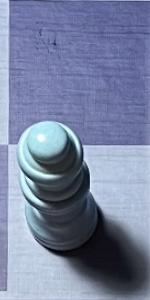
Label: Queen_White